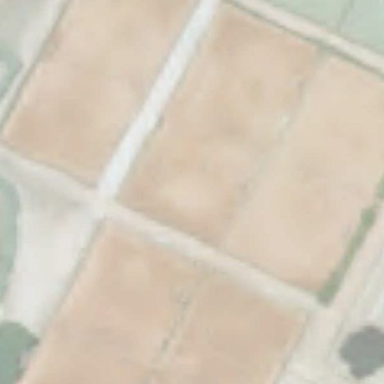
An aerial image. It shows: Concrete tennis court in leisure land pitch.